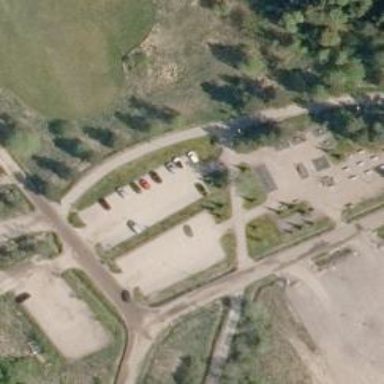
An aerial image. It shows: Unpaved parking lot area.